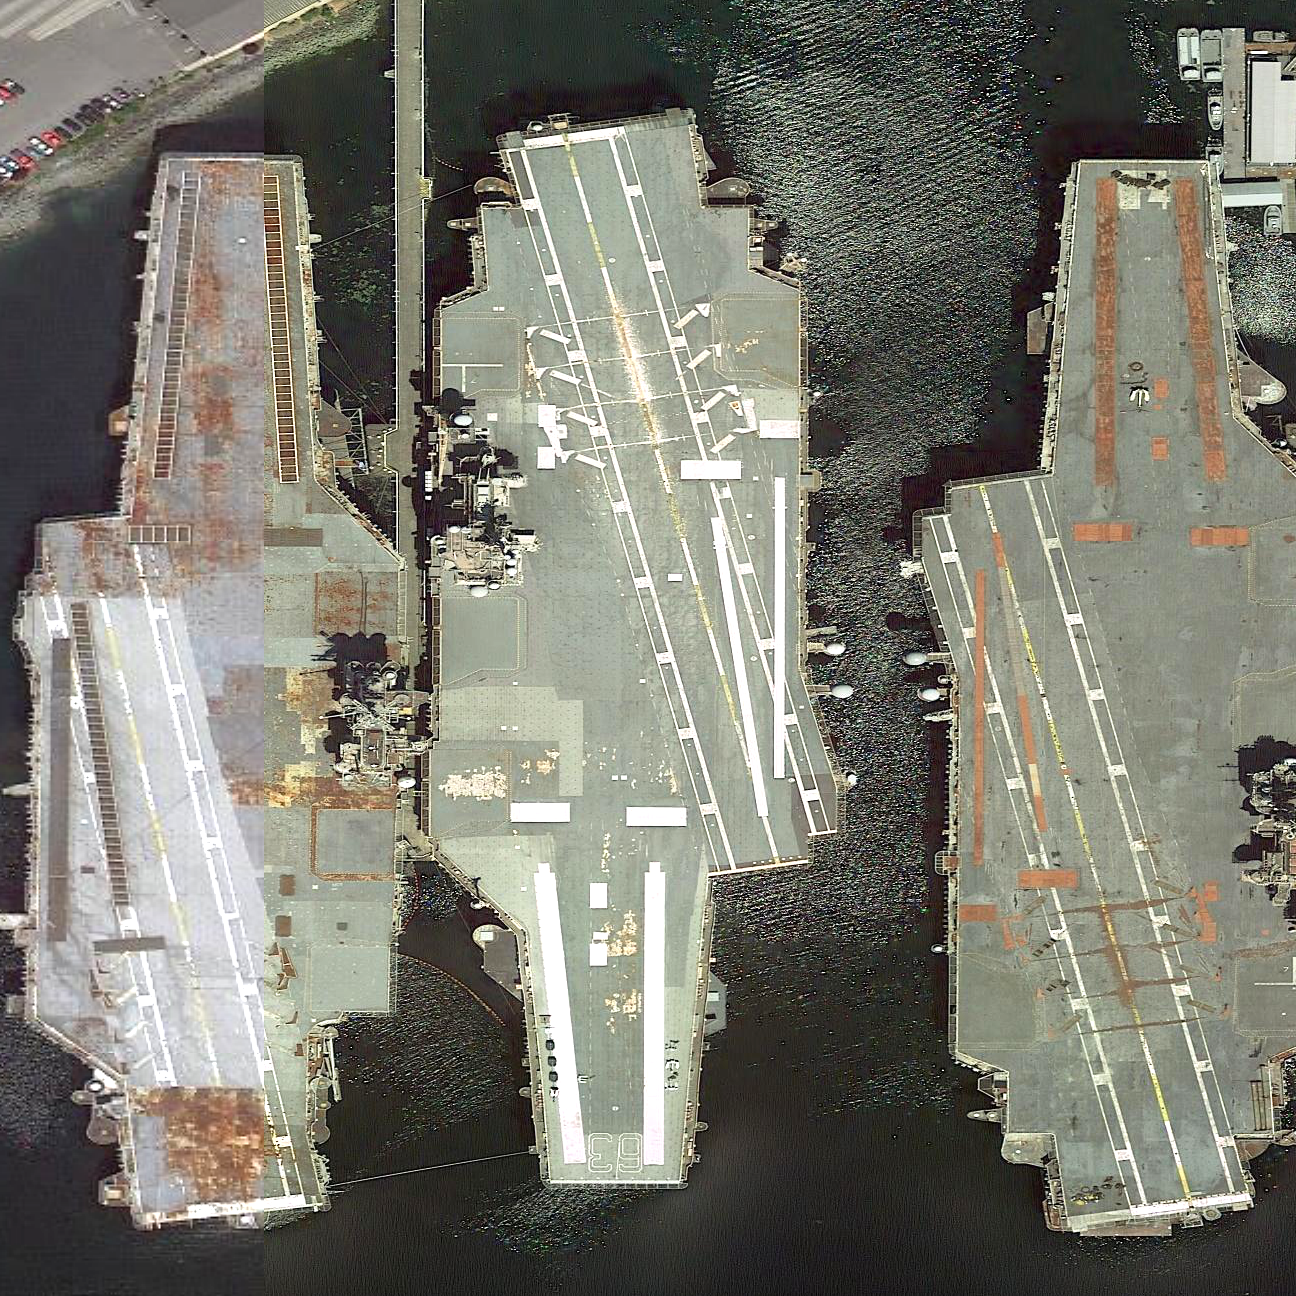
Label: aircraft_carrier